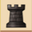
Piece: bR